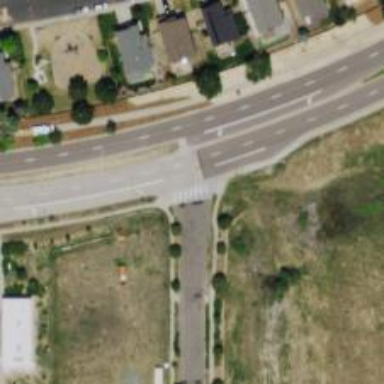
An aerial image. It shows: Marked crossing on footway.